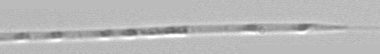
Label: Rhizosolenia